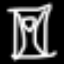
Label: hourglass